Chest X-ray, PA view. Patient: 14 years old, sex F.
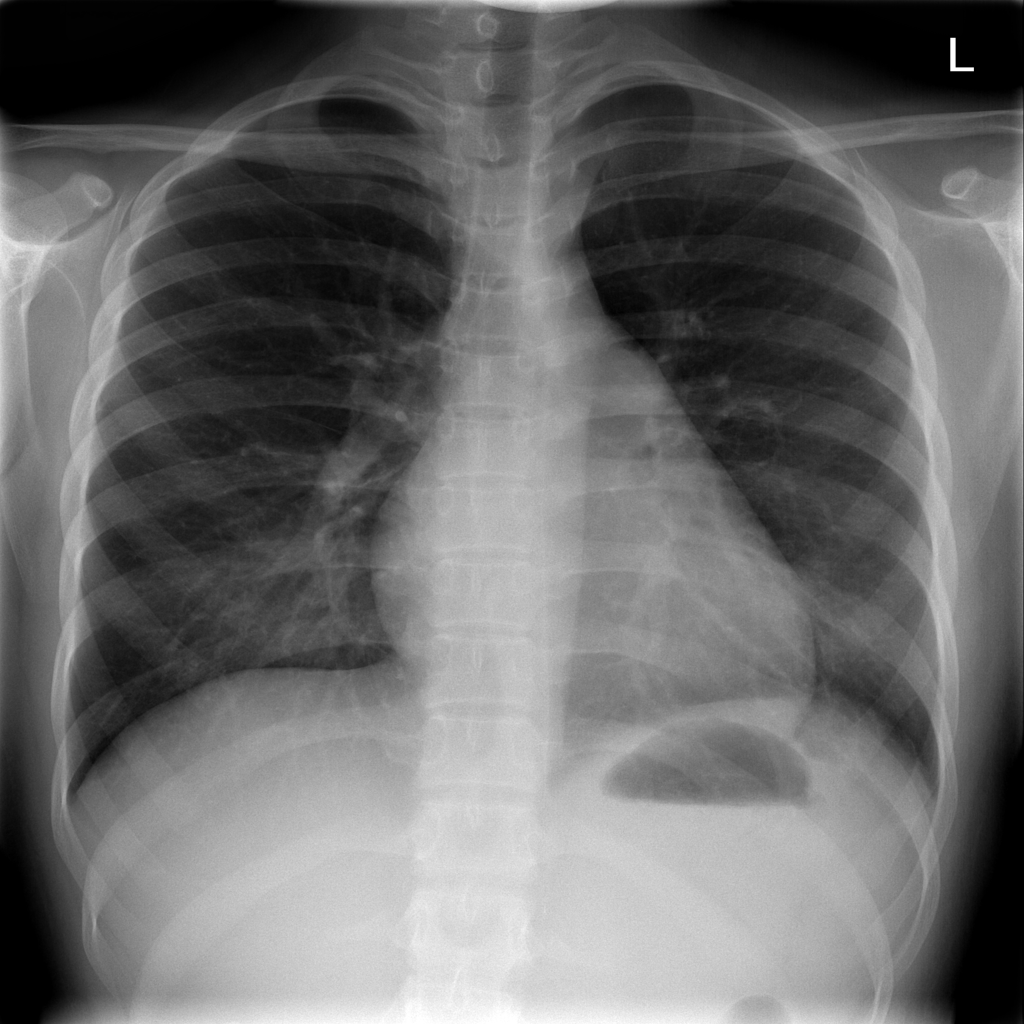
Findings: No Finding